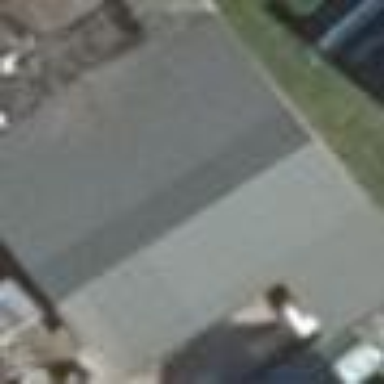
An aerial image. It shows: Part of building.